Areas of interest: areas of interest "Public Swimming Pool"
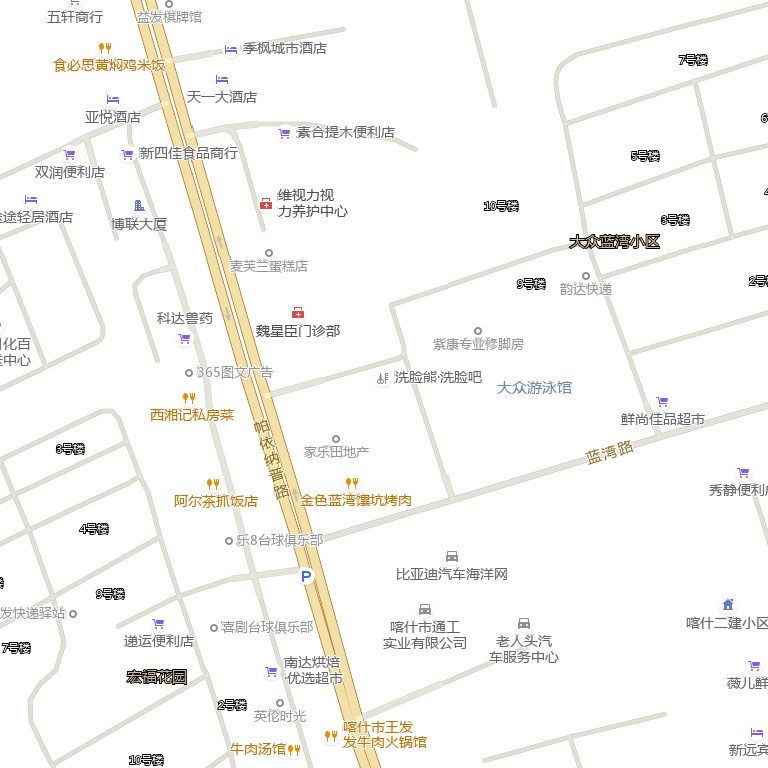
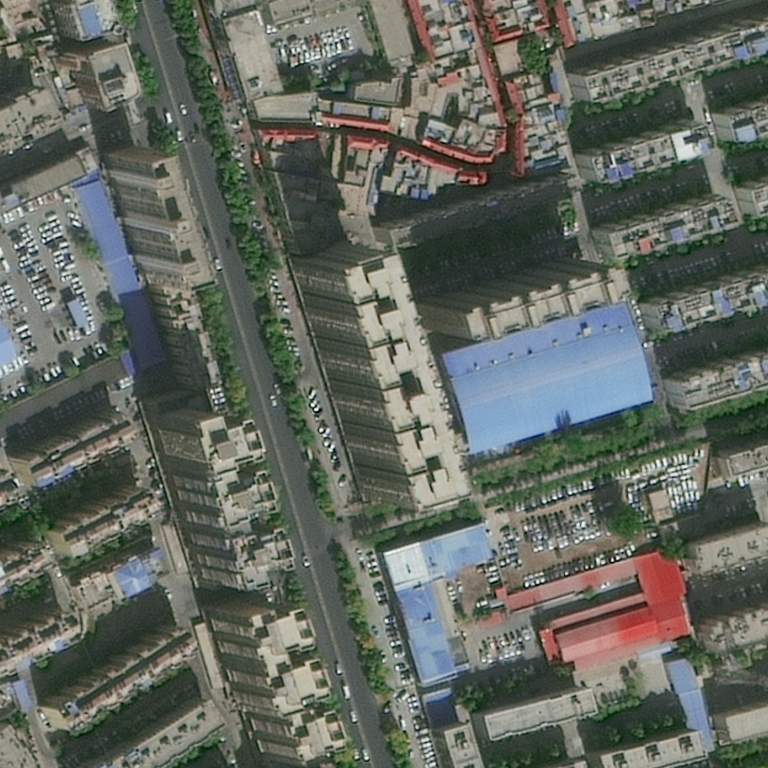